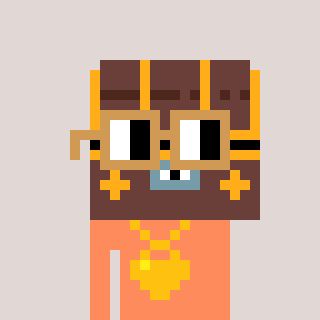
a pixel art character with square brown glasses, a treasure chest-shaped head and a peachy-colored body on a warm background